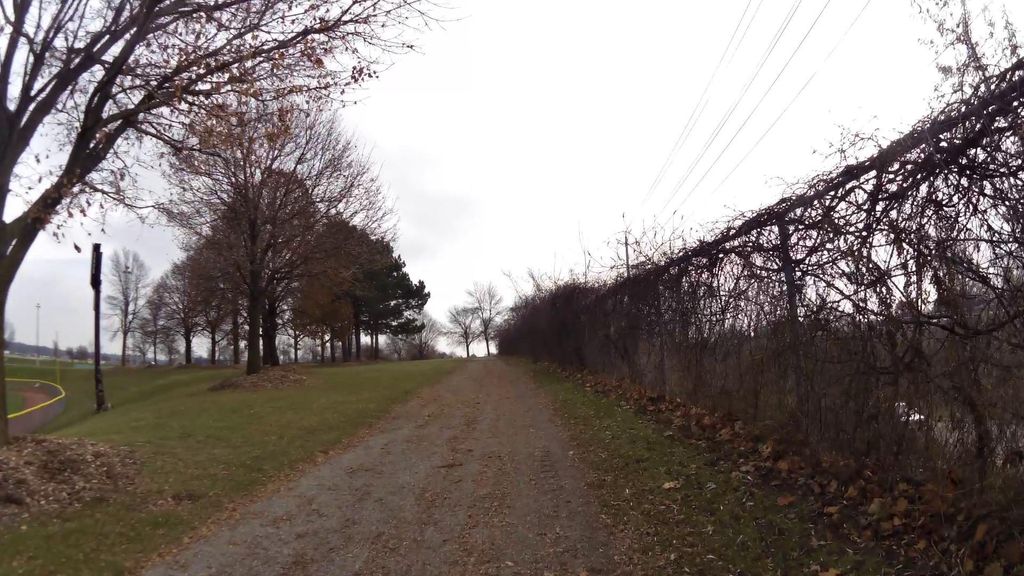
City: kitchener-waterloo